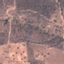
Land use / land cover: HerbaceousVegetation